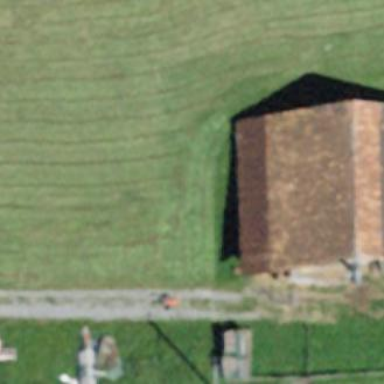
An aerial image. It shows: Barn.